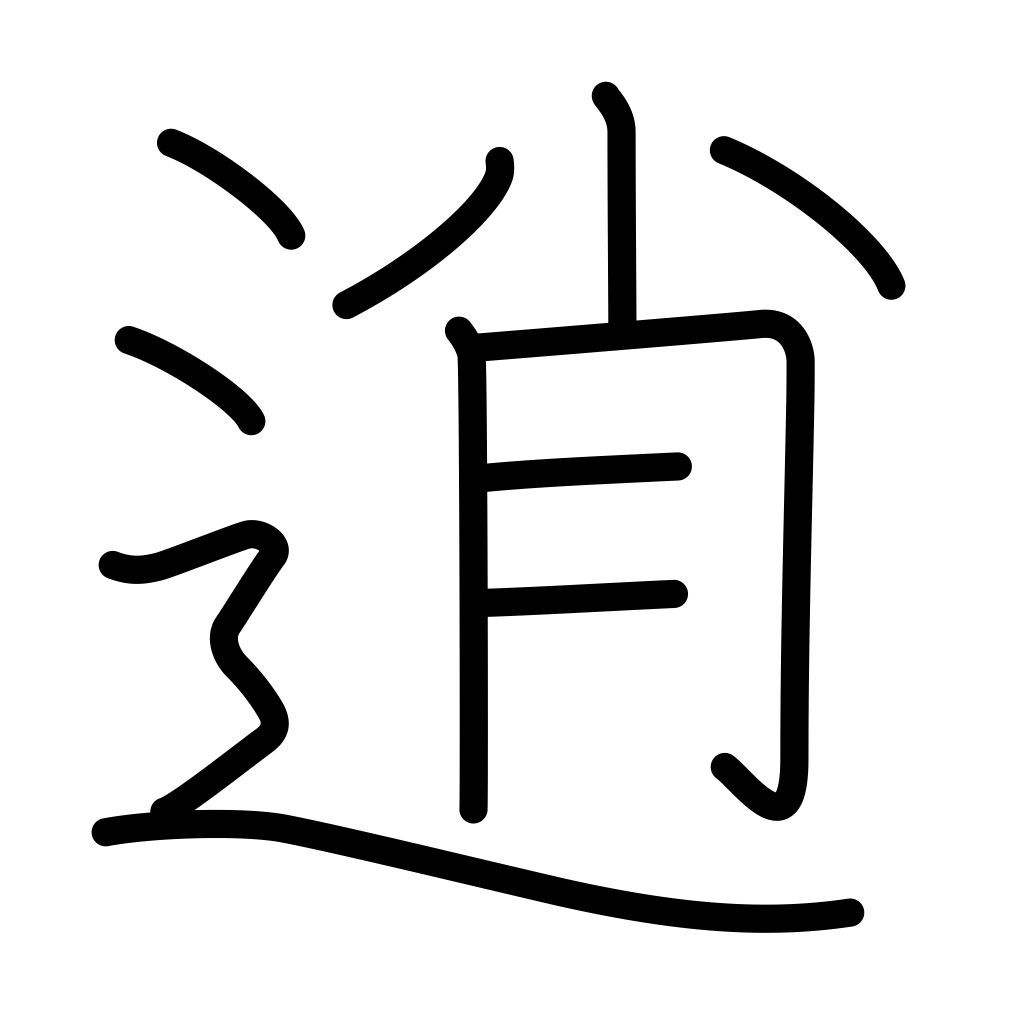
Meaning: saunter, loaf